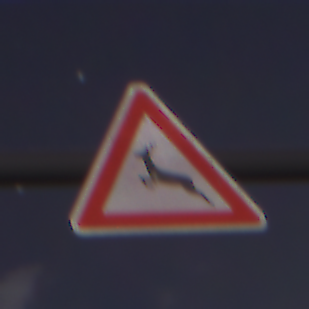
Verkehrszeichen: WildwechselRechts
Umgebung: Outdoor, Suburban
Tageszeit: Night
Wetter: PartlyCloudy
Licht: Artificial
Jahreszeit: NotSpecified
Kontrast: HighContrast